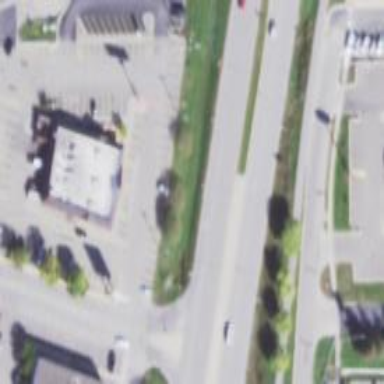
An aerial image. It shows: Parking area with surface.